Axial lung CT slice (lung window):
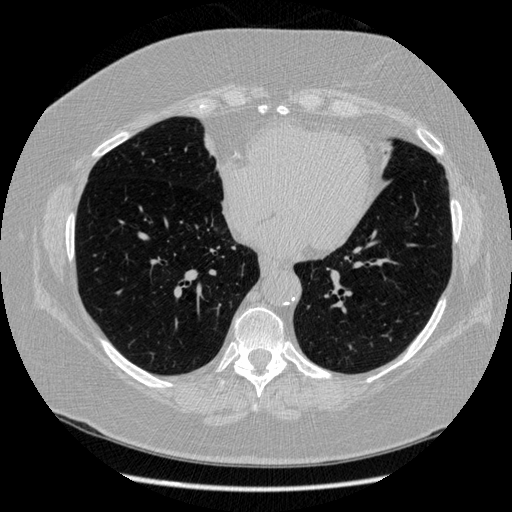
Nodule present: no